Aerial crown-view tile of a tropical tree (Barro Colorado Island, Panama), acquired 20250616:
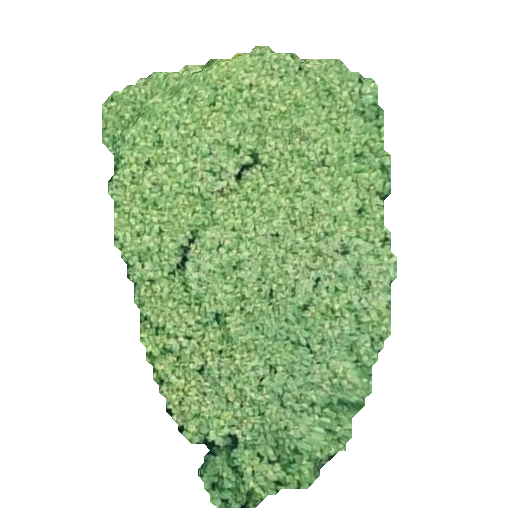
Species: Dipteryx oleifera
GBIF accepted scientific name: Dipteryx oleifera
Crown area: 146.262 m²